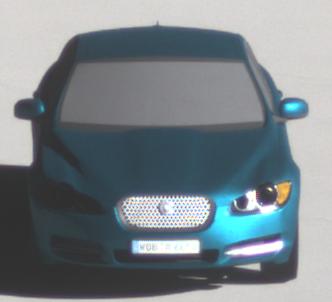
Make: Jaguar
Model: XF 3.0 V6
Detailed model: XF (X250) Limousine
Model produced from: 2010/02
Model produced until: 2010/10
Doors: 4
Color: blue
Road condition: dry road
Daytime: morning or afternoon
Contrast: high contrast